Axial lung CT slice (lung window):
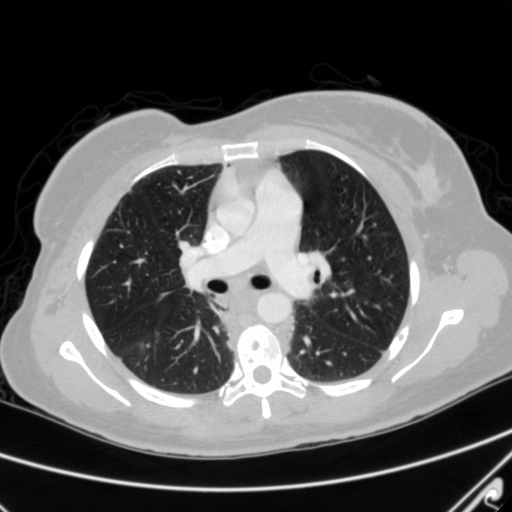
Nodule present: yes
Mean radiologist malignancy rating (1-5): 3.4